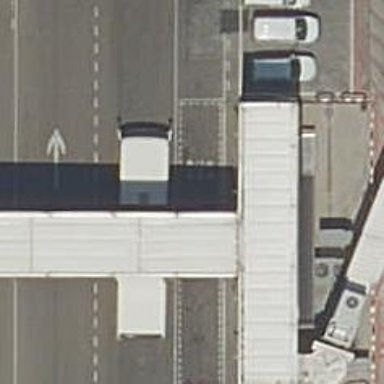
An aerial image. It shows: Airport gate.